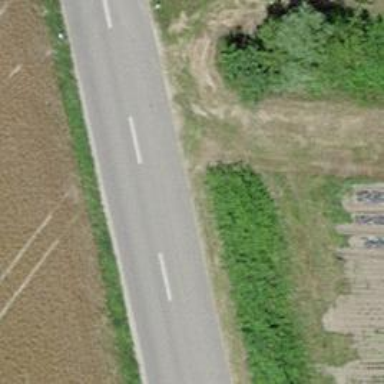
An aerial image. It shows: Hedge acting as barrier.